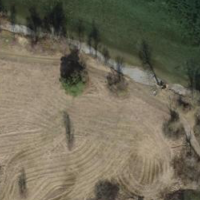
EUNIS habitat code: 23
Species observed at this site:
Alnus glutinosa
Cygnus olor
Ononis spinosa